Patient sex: M
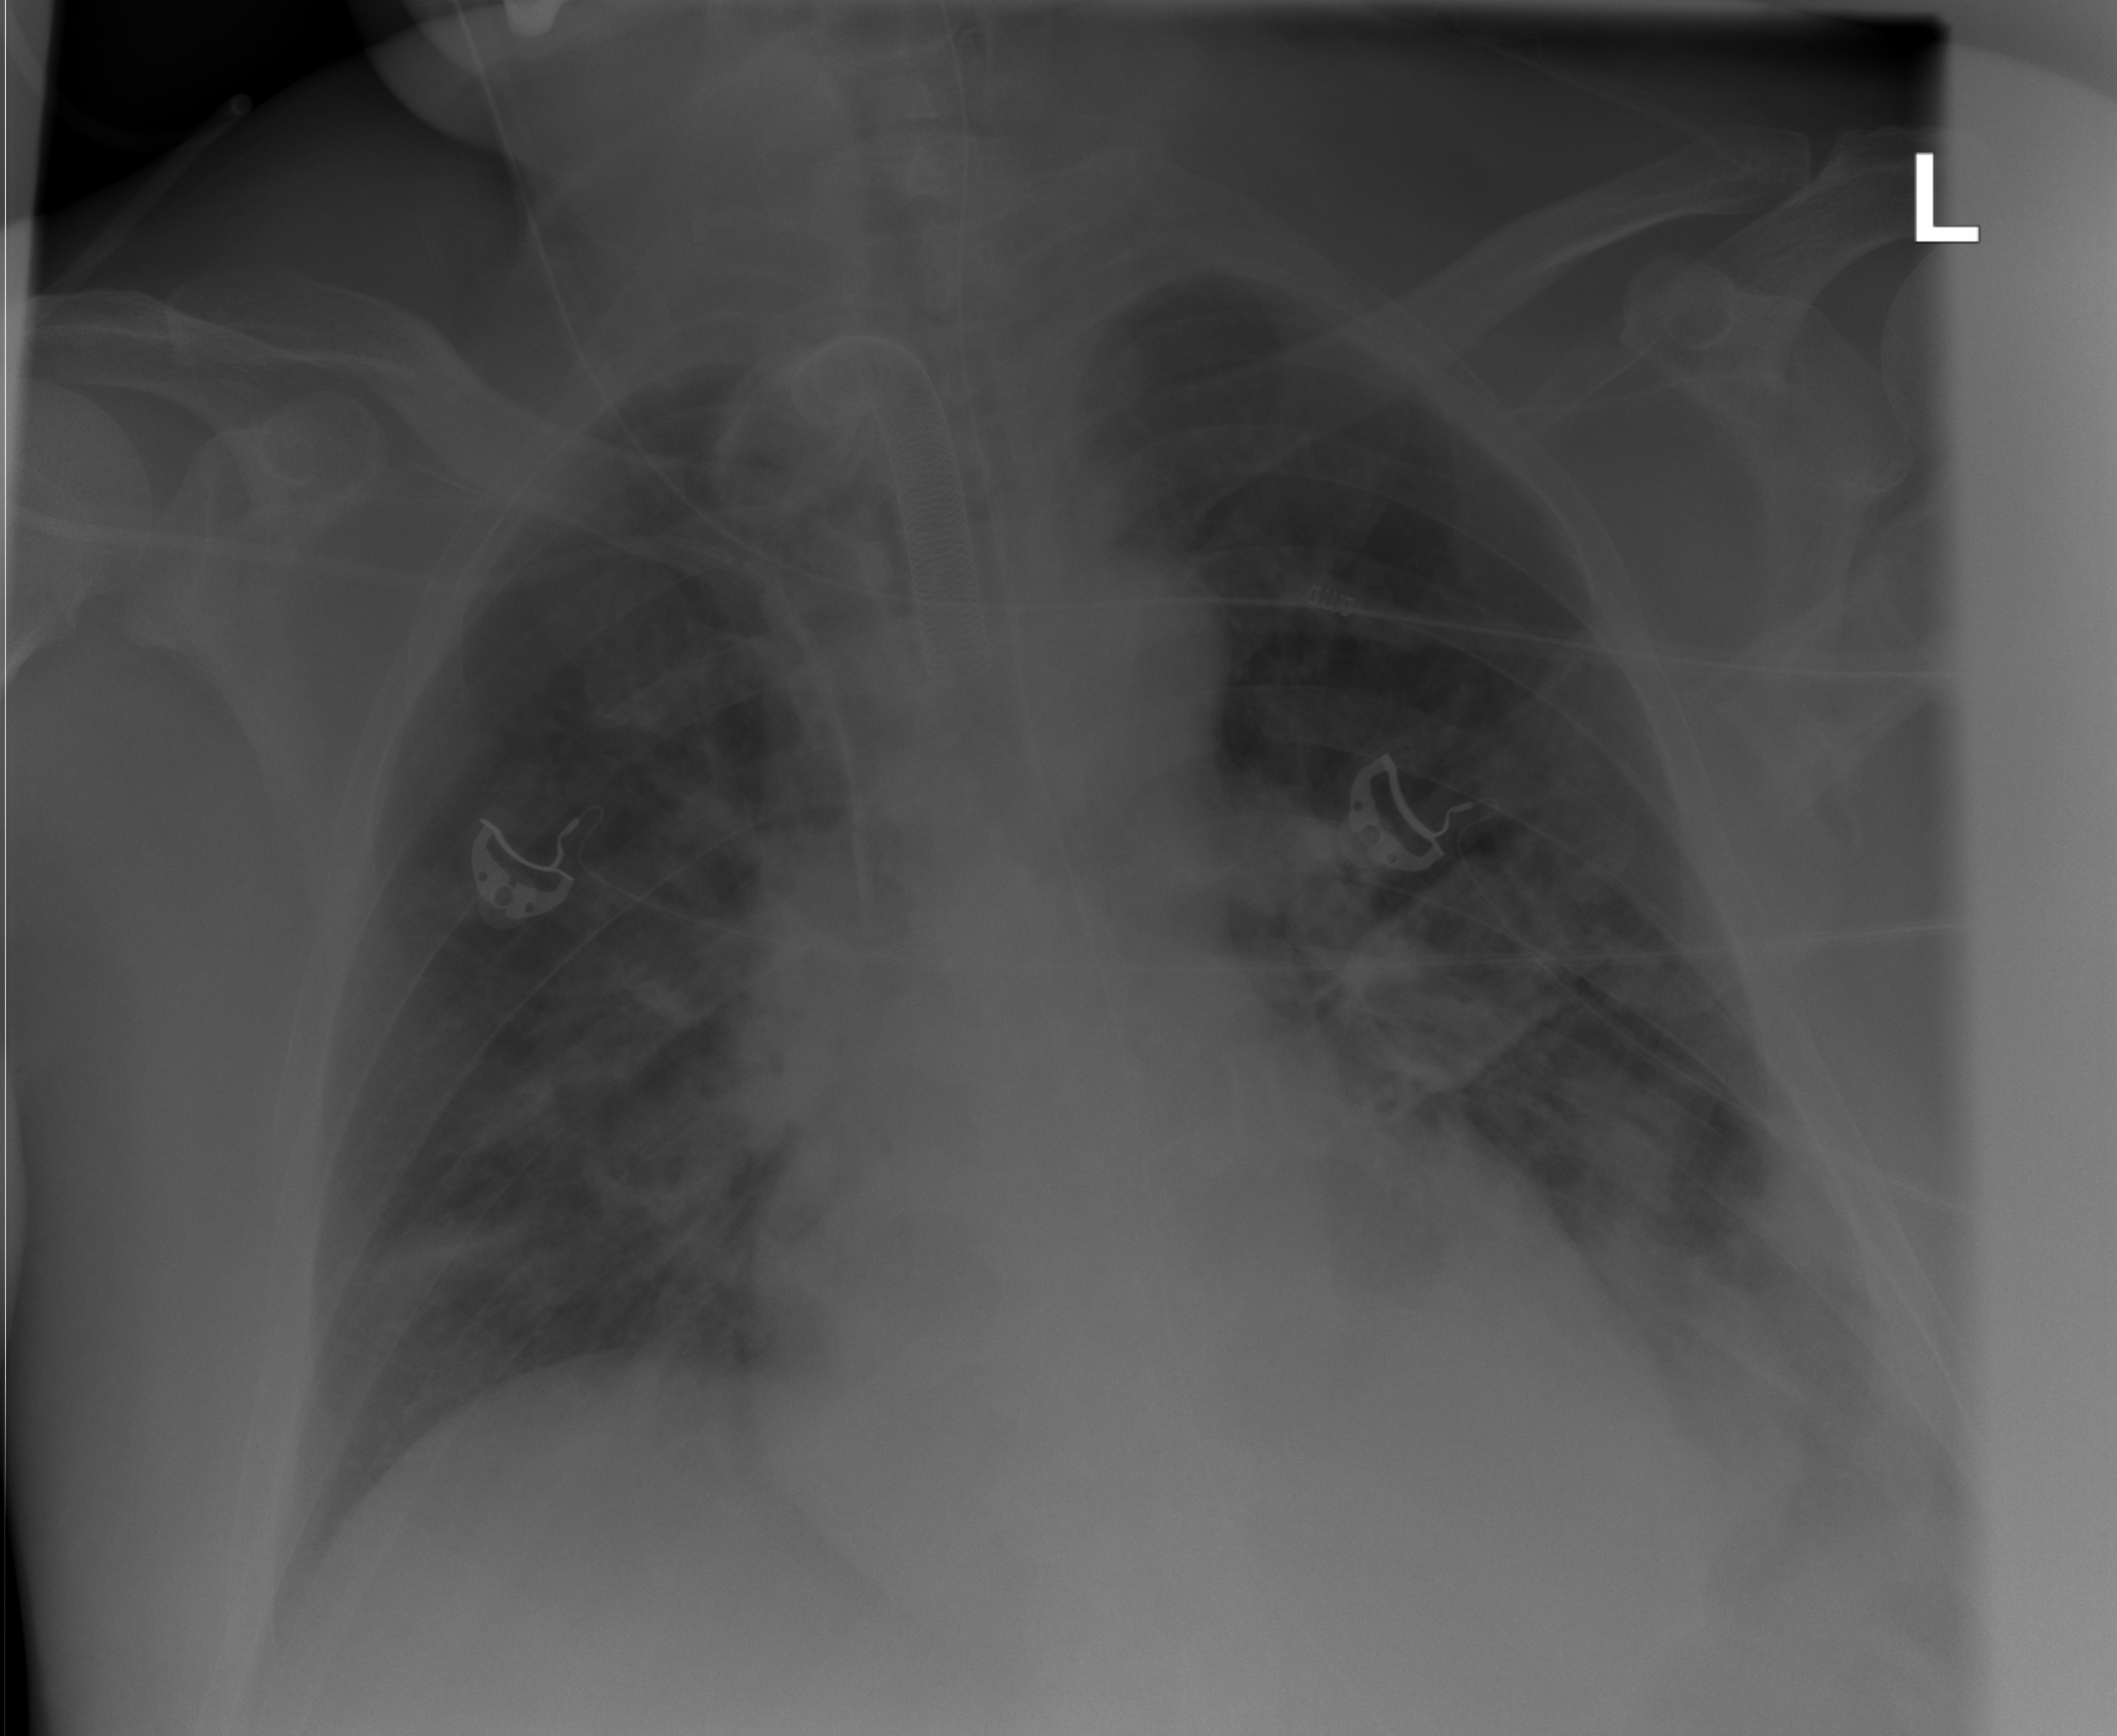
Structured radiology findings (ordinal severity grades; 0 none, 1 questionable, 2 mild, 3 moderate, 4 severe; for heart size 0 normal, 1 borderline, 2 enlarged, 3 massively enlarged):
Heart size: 0
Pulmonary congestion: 0
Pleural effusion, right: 0
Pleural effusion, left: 2
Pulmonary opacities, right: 0
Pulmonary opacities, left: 2
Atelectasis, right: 2
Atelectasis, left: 2